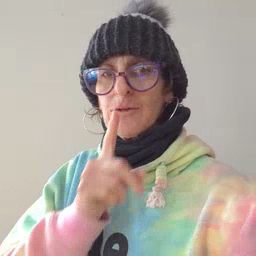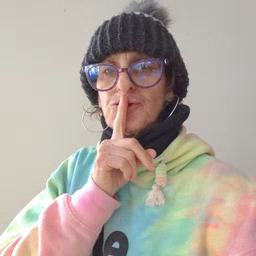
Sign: shhh